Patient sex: M
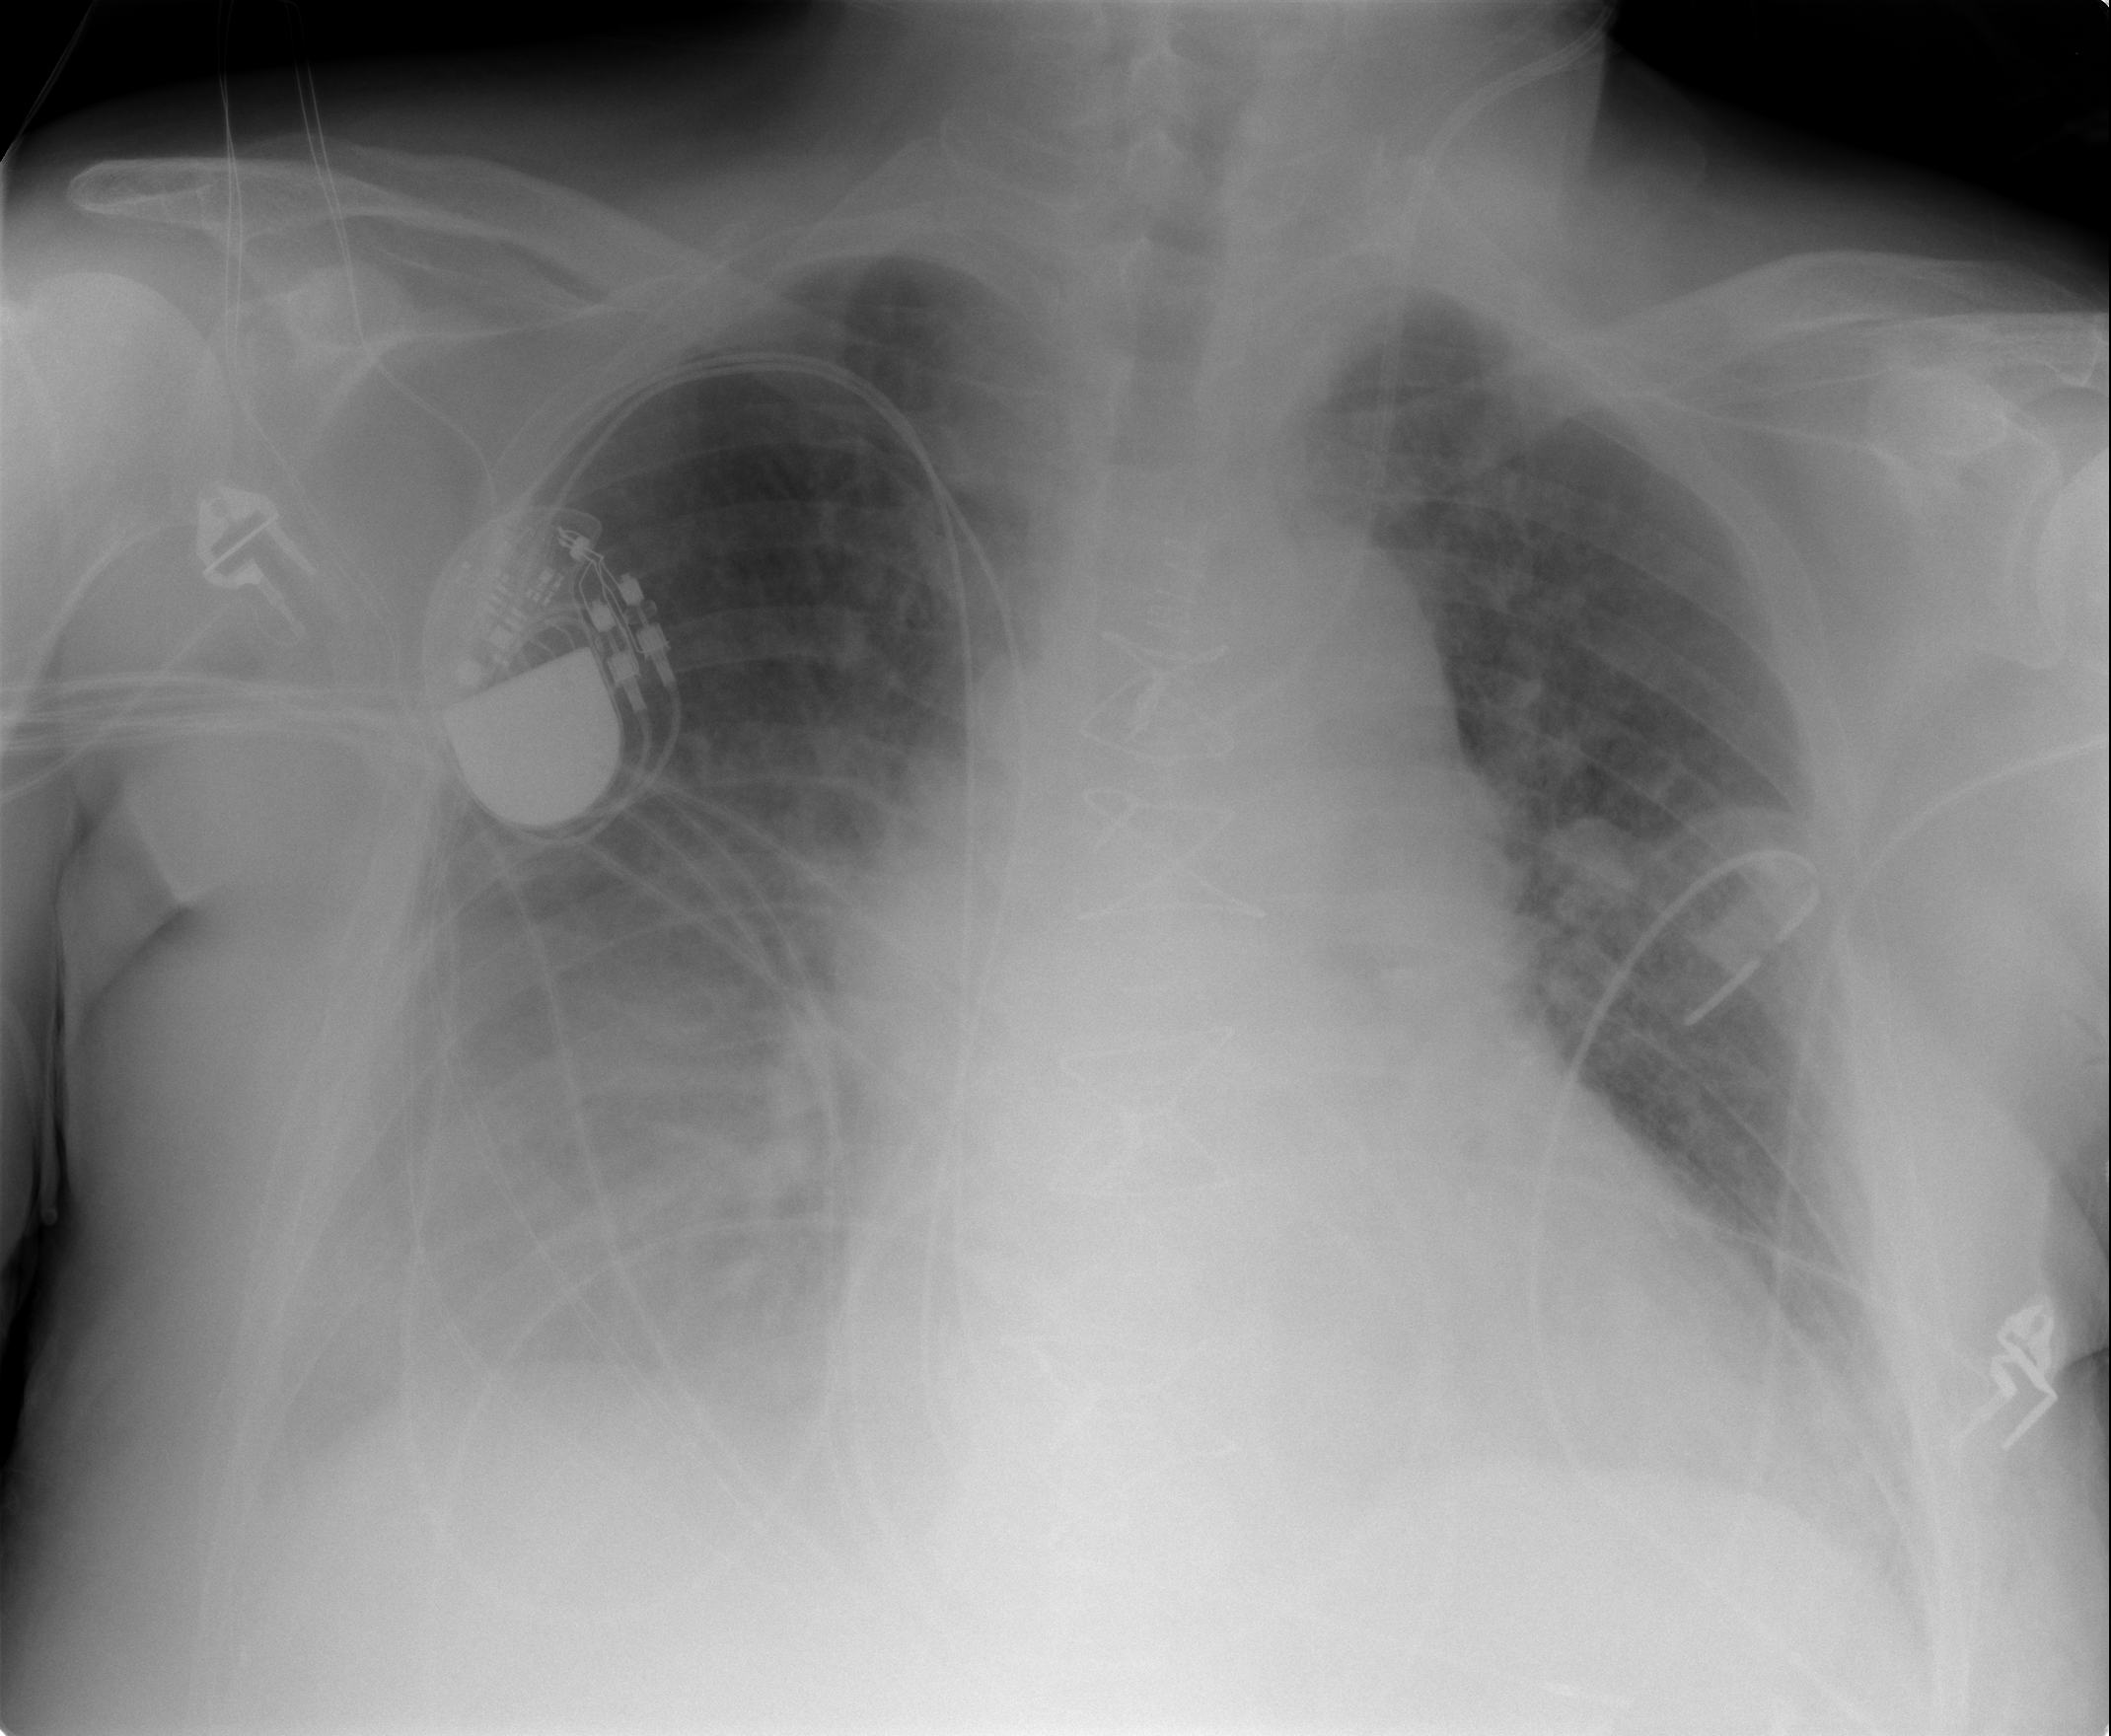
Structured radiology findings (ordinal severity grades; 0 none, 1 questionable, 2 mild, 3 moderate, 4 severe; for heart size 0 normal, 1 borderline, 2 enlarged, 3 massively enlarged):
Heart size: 2
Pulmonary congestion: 3
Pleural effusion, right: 2
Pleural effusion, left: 1
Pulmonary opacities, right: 2
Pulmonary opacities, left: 2
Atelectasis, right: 3
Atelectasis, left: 0